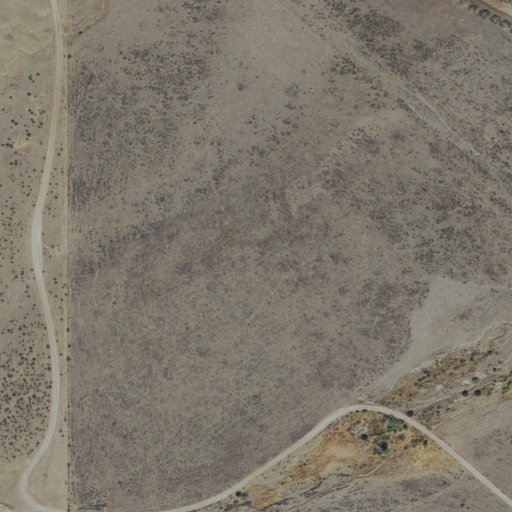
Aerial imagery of valley in Idaho named Lockman Gulch containing shrub, herbaceous wetlands, and grassland